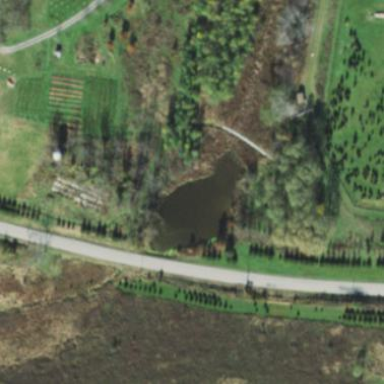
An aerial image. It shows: Peaceful pond surrounded by nature.